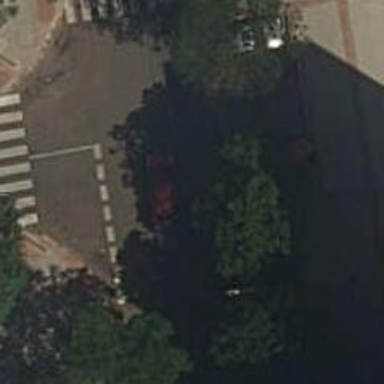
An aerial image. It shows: Pedestrian road.